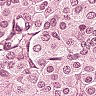
Metastatic tissue present: yes